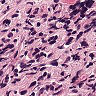
Metastatic tissue present: yes